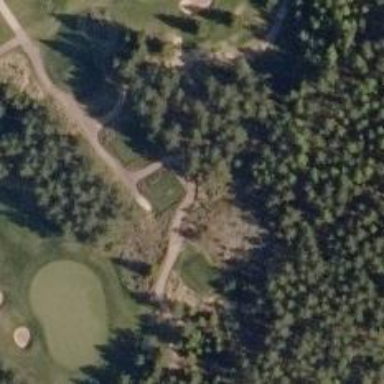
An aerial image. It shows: Service road used as golf cart path.